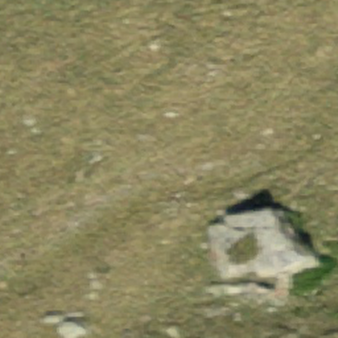
Label: bouldering_area